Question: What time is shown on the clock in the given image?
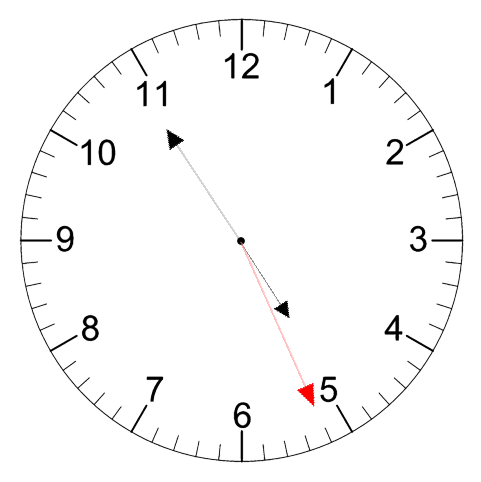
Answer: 04:54:26